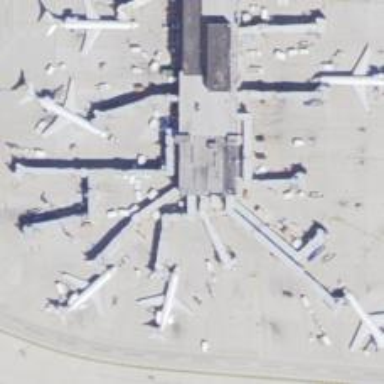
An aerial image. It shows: Airport gate.